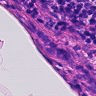
Metastatic tissue present: yes